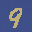
Label: 9